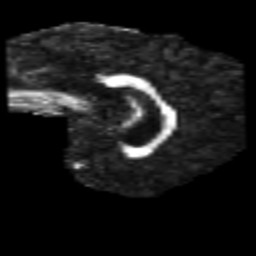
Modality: FA
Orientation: sagittal
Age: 35
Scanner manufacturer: philips
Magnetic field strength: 3 T
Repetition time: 8.611 s
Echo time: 0.1268 s